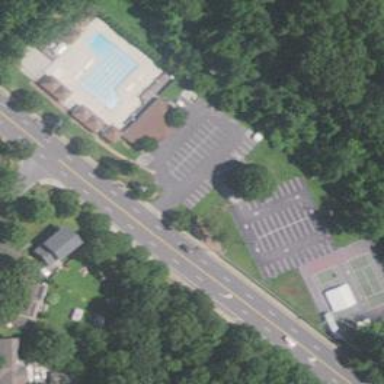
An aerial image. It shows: Parking area with surface.